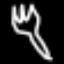
Label: fork